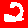
Digit: 2